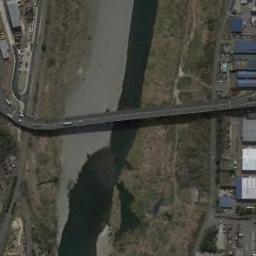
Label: bridge